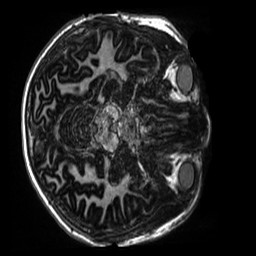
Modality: MP2RAGE
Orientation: axial
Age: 12
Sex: male
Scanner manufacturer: siemens
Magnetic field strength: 3 T
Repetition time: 4 s
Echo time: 0.00303 s